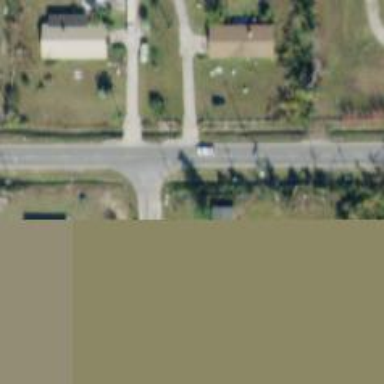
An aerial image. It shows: Road with stop sign.